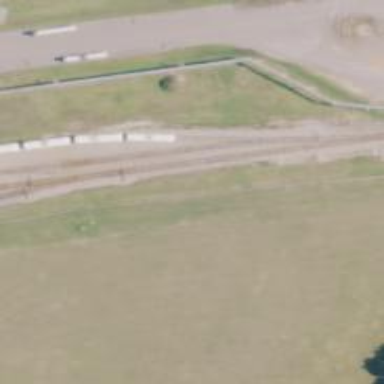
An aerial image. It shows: Wedge used for railway derailment.